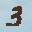
Label: 3